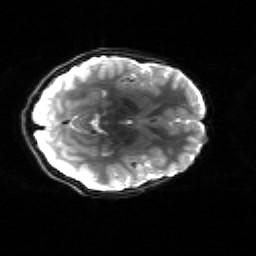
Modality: sbref
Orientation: axial
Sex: female
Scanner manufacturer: siemens
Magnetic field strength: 3 T
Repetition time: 5 s
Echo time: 0.071 s